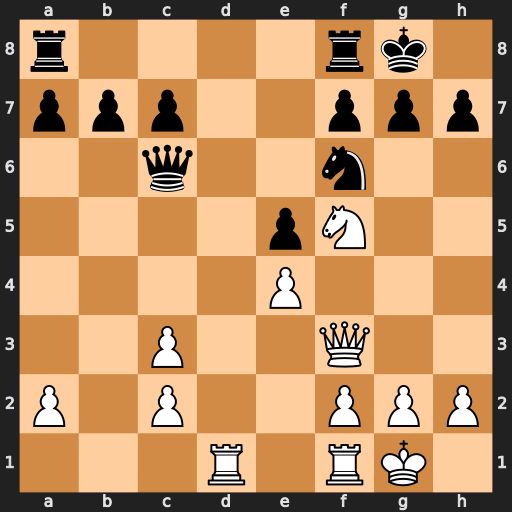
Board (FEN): r4rk1/ppp2ppp/2q2n2/4pN2/4P3/2P2Q2/P1P2PPP/3R1RK1
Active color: w
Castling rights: -
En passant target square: -
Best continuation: Ne7+ Kh8 Nxc6